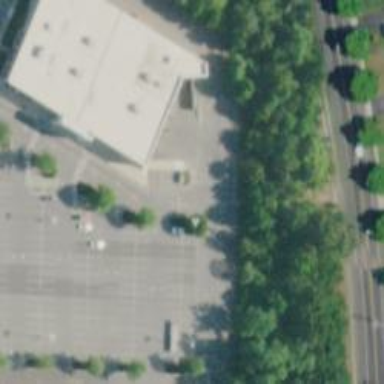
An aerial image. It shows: Retail building.